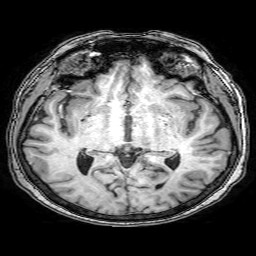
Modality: T1w
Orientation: coronal
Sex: female
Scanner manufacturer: philips
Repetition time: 0.008127 s
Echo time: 0.00372 s